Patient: sex F, age 86
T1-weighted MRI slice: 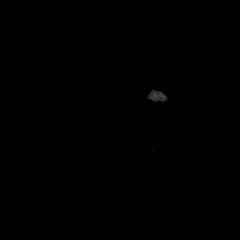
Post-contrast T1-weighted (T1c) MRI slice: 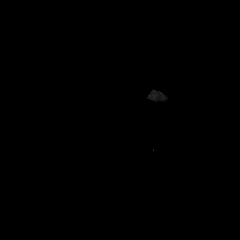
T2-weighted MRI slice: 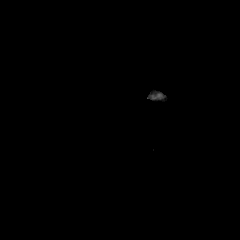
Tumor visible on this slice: no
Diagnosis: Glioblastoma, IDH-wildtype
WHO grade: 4